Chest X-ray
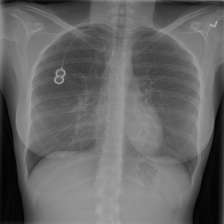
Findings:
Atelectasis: negative
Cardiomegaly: negative
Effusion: negative
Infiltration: negative
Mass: negative
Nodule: negative
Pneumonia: negative
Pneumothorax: negative
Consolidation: negative
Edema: negative
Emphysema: negative
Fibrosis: negative
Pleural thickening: negative
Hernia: negative